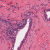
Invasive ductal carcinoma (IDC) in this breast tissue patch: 0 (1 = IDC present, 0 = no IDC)